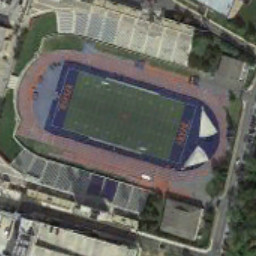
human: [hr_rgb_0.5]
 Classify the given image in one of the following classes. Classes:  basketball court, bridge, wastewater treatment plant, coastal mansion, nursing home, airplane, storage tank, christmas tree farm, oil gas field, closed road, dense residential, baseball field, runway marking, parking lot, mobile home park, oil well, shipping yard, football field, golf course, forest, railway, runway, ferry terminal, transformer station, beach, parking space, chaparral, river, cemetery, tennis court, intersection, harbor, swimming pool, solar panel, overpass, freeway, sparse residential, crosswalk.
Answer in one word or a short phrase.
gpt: football field